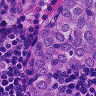
Metastatic tissue present: yes